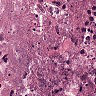
Metastatic tissue present: no